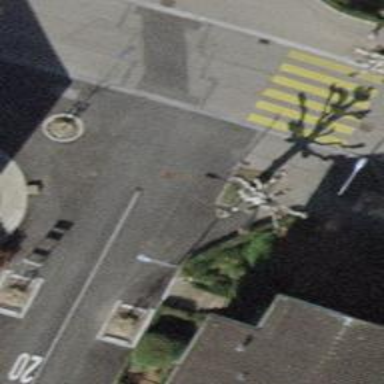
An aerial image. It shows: Unmarked crossing with traffic calming table on the road.